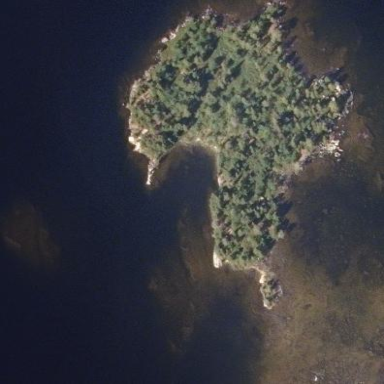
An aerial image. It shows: Islet.